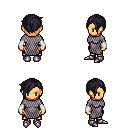
a pixel art fantasy rpg character, female body template, human, tanned skin, chain mail, gold greaves, raven pixie cut hairstyle, white cloth bracers, metal boots, four views (front, back, left, right), 2x2 character sprite sheet, small pixel art, hard edges, no anti-aliasing